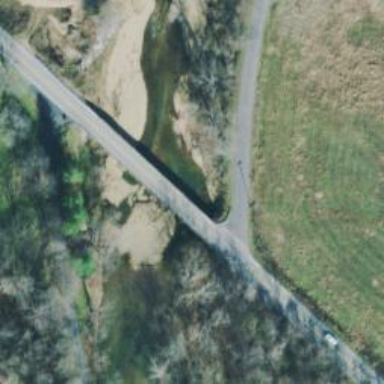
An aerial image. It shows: Secondary road crossing bridge.